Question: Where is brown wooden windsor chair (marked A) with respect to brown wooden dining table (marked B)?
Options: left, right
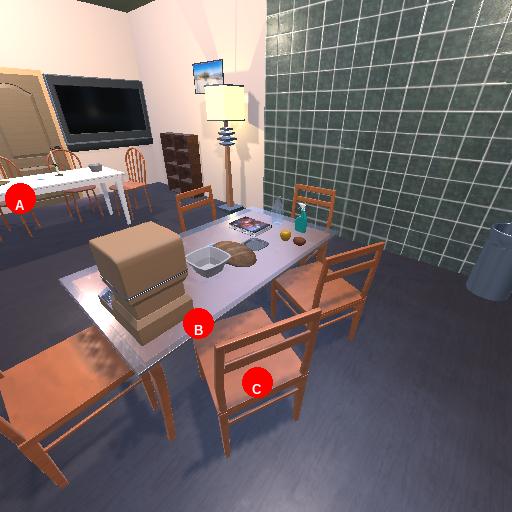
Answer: left